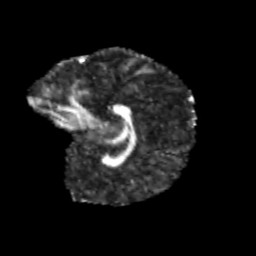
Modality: FA
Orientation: sagittal
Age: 8
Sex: female
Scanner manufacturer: siemens
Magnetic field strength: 3 T
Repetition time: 3.8 s
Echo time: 0.07 s